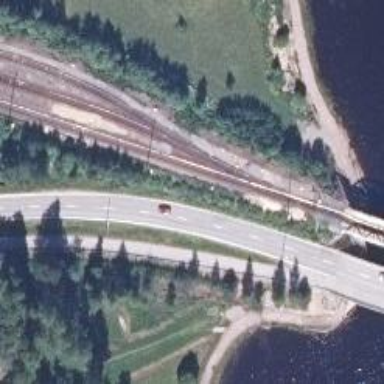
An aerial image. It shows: Railway siding with rails.